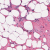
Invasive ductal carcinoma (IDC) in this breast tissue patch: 0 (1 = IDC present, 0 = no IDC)